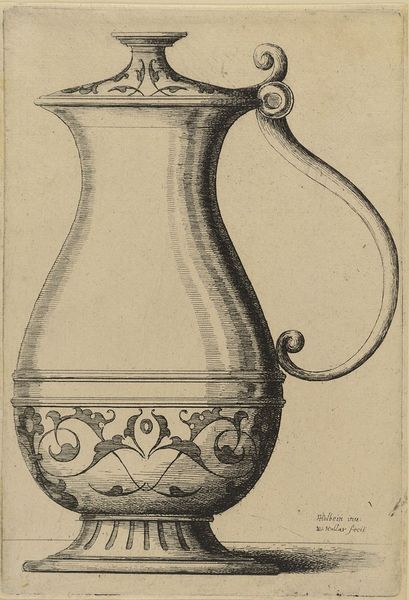
Titel: Deckelkanne
Künstler: Hans Holbein der Jüngere
Standort: Hamburg
Institution: Museum für Kunst und Gewerbe Hamburg
Schlagwörter: kanne, papier, grafik, graphik, fotografie, photographie, druckgraphik, druckgrafik, radierung, kunstgewerbe, kunsthandwerk, arabeske, gerippt, reproduktionen, industriedesign, druckerzeugnisse, gefäß, behälter, ornamentstich, vorlageblätter, deckelkanne